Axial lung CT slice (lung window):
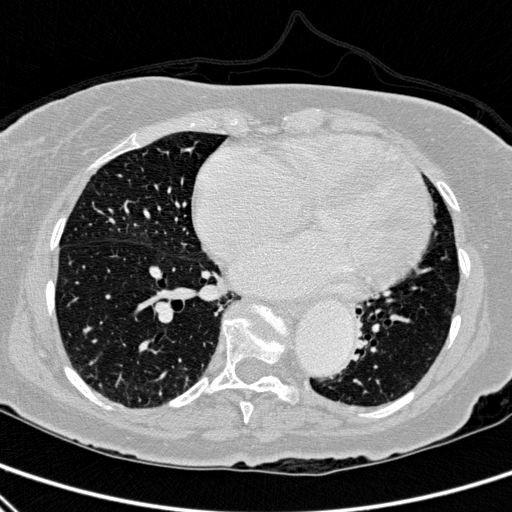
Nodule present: no